Interaction volume radius: 5 \u00c5
Interaction volume height: 20 \u00c5
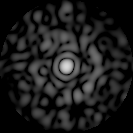
Disorder parameter: 0.8471